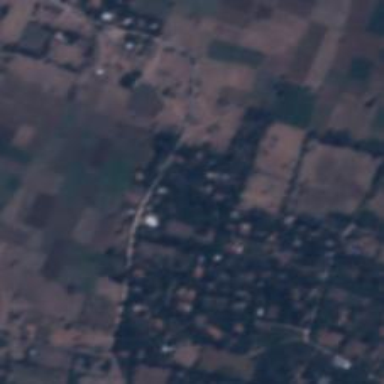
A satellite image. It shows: Village.